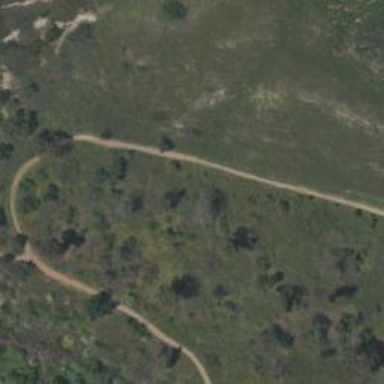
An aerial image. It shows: Path.